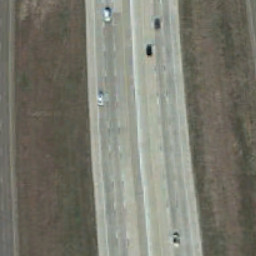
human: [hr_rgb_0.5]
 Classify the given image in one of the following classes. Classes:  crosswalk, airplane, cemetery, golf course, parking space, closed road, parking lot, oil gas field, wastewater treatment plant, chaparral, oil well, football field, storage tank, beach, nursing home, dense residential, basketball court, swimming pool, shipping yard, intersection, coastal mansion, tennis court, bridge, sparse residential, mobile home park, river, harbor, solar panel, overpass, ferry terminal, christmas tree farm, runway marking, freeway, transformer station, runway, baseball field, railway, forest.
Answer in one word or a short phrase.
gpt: freeway